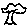
Label: tree